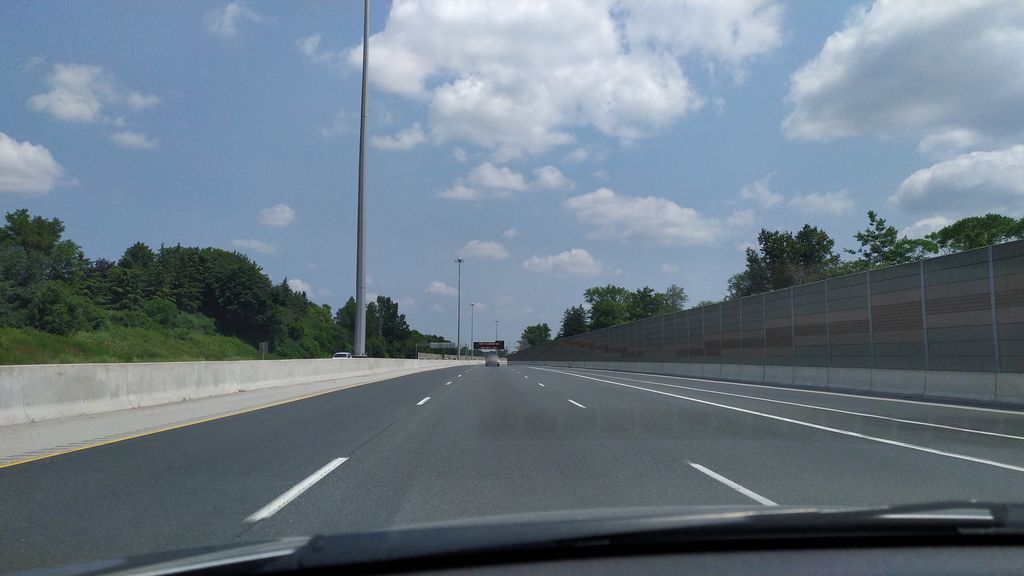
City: kitchener-waterloo